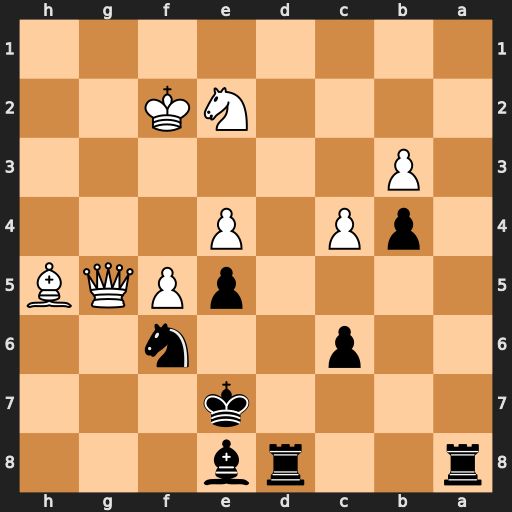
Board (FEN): r2rb3/4k3/2p2n2/4pPQB/1pP1P3/1P6/4NK2/8
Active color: b
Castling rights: -
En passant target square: -
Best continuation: Bxh5 Qg7+ Bf7